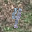
Label: 4